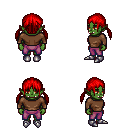
a pixel art fantasy rpg character, female body template, orc, green skin, brown long-sleeve shirt, magenta pants, red twin-tailed hairstyle, metal boots, four views (front, back, left, right), 2x2 character sprite sheet, small pixel art, hard edges, no anti-aliasing